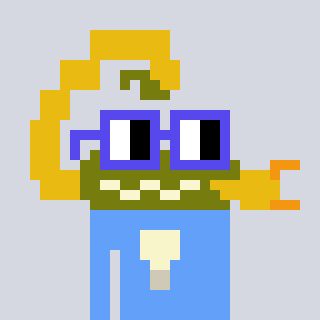
a pixel art character with square blue glasses, a scorpion-shaped head and a blue-colored body on a cool background